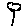
Label: flower